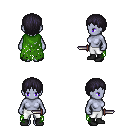
a pixel art fantasy rpg character, female body template, dark elf, purple skin, green tattered cape, white pants, raven plain hairstyle, black shoes, dagger, four views (front, back, left, right), 2x2 character sprite sheet, small pixel art, hard edges, no anti-aliasing